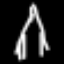
Label: The Eiffel Tower